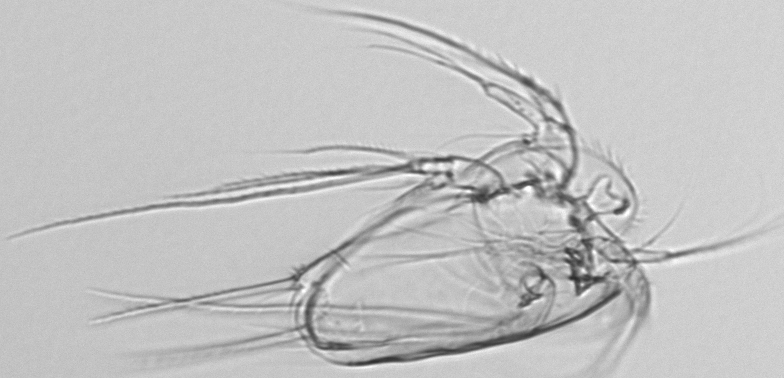
Label: zooplankton